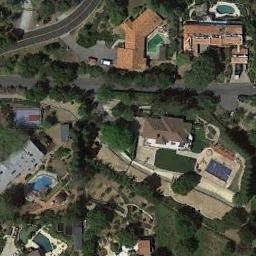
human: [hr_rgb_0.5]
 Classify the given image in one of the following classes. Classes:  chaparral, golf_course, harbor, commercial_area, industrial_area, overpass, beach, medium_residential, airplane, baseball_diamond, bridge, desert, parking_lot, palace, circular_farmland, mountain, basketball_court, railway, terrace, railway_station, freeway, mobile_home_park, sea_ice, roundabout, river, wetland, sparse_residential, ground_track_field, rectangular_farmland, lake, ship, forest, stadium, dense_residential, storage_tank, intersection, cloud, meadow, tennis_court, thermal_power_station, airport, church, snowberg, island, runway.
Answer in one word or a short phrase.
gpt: medium_residential